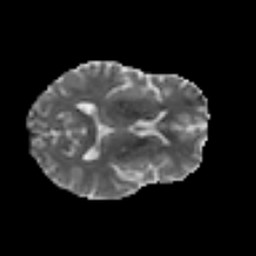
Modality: MD
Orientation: axial
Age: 46
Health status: ill
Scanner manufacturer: philips
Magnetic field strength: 3 T
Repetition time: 9 s
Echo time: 0.127 s